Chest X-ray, PA view. Patient: 70 years old, sex M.
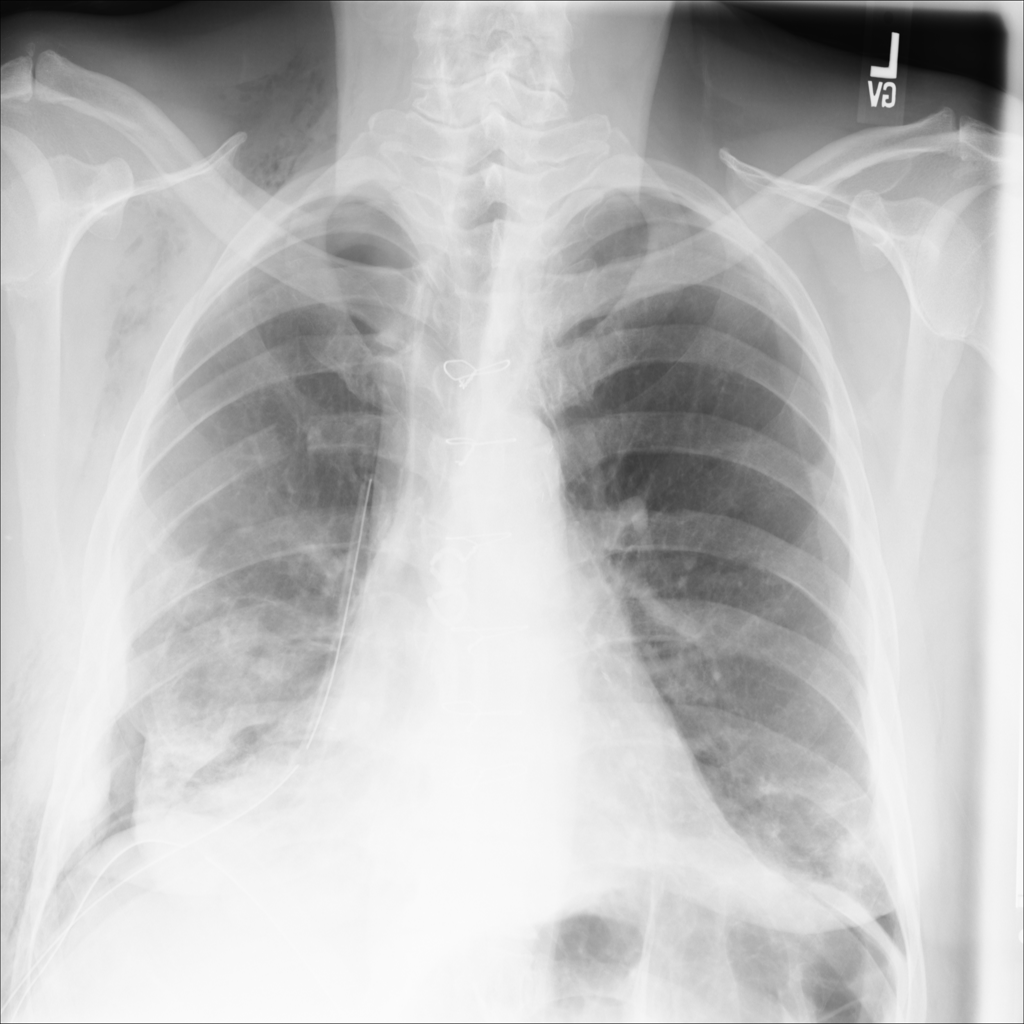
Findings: Pneumothorax